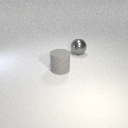
large gray rubber cylinder to the left of large gray metal sphere